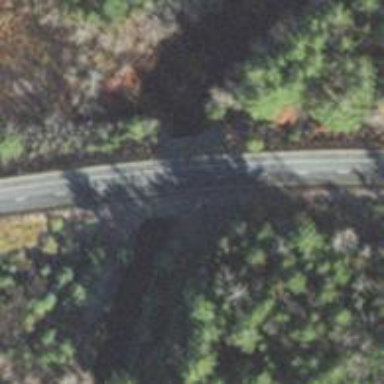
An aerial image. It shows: Motorway bridge with asphalt surface.